Field crop: tomato
Growth stage: 1
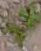
Species: portulaca